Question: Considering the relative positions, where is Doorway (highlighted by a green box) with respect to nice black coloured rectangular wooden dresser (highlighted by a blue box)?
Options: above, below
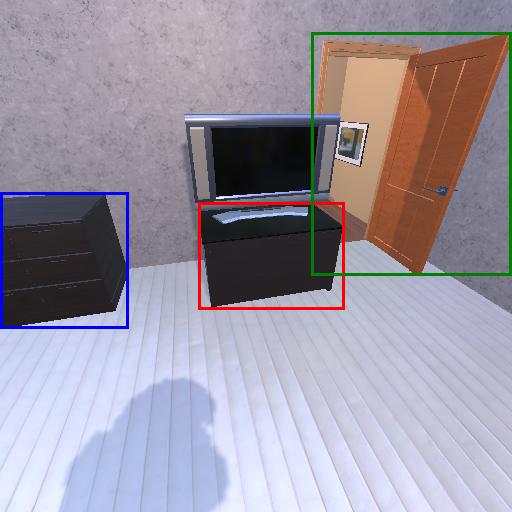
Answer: above